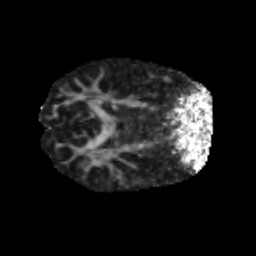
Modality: FA
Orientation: axial
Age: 13
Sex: male
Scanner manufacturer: siemens
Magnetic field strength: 3 T
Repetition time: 3.8 s
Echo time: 0.07 s